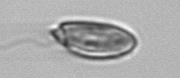
Label: Katodinium_or_Torodinium